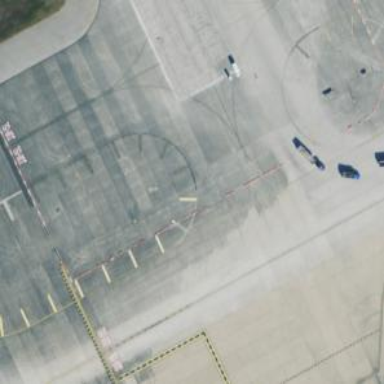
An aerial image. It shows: Image of taxiway at airport.